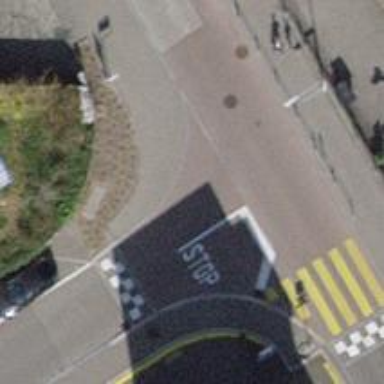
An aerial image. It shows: Kerb barrier.